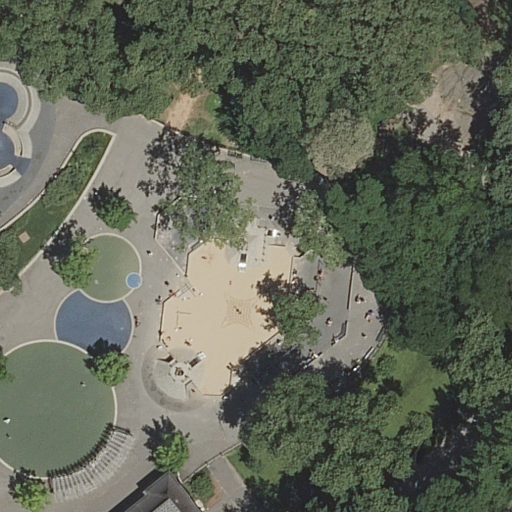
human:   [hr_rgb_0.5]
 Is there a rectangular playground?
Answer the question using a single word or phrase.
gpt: no

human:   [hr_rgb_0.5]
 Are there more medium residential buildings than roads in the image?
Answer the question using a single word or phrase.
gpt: no

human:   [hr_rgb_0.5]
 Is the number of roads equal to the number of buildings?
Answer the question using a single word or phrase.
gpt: no

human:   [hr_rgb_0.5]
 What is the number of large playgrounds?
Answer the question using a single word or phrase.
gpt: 1

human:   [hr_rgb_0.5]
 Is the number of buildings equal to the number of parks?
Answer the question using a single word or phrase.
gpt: yes

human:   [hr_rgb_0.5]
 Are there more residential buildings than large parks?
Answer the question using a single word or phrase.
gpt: no

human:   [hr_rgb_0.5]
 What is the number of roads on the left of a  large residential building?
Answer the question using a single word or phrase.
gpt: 0

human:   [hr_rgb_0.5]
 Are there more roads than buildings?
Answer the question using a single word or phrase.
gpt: yes

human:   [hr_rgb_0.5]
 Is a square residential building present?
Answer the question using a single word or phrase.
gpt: no

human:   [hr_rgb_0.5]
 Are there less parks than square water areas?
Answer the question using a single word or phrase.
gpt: no

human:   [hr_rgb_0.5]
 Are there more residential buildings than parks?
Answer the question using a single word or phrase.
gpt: no

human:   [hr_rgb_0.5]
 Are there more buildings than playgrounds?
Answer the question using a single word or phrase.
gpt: no

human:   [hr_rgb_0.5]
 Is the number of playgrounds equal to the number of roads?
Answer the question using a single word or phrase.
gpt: no

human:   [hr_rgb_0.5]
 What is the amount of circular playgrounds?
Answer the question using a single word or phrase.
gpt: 0

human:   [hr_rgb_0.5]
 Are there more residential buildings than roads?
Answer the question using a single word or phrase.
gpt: no

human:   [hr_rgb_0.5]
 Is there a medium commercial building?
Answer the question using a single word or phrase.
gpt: no

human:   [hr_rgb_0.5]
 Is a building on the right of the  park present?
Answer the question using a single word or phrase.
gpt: no

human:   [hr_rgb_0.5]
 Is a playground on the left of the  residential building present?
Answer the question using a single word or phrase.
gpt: no

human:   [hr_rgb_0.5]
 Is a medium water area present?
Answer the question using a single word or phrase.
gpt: no

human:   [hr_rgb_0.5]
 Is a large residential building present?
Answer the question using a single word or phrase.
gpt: no

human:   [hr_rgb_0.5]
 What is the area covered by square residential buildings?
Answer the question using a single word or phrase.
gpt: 0m2

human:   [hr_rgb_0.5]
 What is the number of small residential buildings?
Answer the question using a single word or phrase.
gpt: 1

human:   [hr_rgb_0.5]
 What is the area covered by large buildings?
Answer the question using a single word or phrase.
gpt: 0m2

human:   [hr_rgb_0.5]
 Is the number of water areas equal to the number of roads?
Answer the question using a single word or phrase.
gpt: no

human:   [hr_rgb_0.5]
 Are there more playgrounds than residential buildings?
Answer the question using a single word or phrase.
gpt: no

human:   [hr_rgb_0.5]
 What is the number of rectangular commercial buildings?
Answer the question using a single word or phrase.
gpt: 0

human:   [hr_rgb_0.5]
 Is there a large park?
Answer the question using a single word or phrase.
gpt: yes

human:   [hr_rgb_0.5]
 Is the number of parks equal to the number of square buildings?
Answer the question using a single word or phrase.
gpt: no

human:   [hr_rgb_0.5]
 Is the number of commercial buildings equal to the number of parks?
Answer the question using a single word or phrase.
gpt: no

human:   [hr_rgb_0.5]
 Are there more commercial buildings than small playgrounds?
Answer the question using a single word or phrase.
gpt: no

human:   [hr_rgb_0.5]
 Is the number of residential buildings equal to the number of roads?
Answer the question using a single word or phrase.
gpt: no

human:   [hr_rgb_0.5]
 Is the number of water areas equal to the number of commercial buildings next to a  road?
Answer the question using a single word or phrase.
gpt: yes

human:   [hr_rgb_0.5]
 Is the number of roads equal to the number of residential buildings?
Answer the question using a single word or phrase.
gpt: no

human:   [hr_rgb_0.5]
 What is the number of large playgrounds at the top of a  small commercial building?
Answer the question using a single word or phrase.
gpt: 0

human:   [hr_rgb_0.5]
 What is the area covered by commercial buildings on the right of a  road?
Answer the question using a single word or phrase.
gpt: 0m2

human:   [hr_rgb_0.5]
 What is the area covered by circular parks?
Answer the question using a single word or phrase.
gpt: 0m2